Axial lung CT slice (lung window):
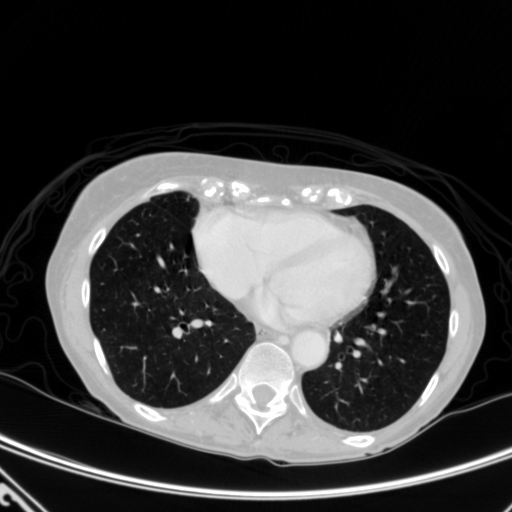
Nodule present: no